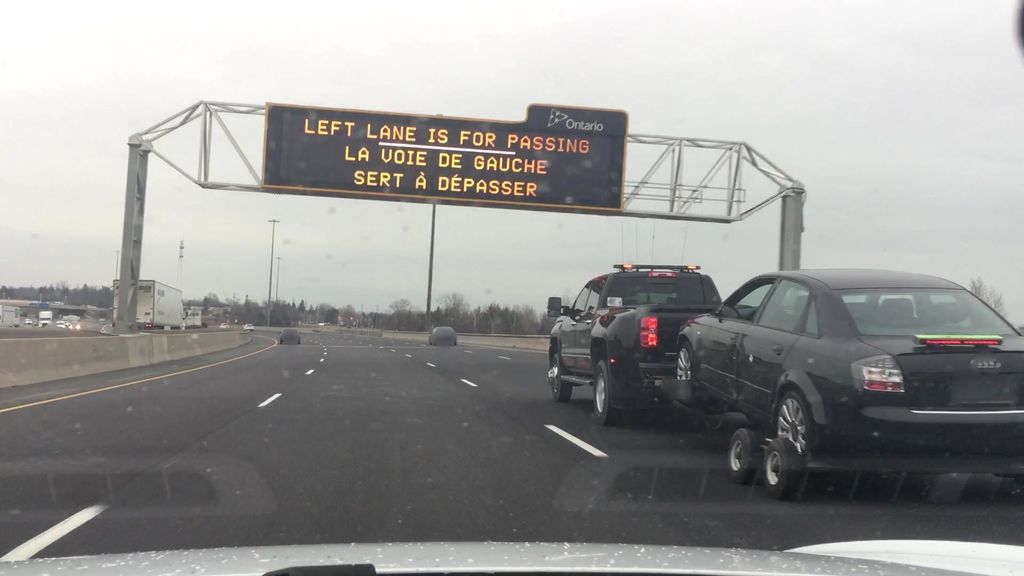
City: toronto